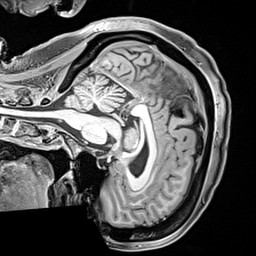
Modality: T1w
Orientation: sagittal
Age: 46
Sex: female
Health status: healthy
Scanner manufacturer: siemens
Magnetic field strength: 3 T
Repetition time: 2.4 s
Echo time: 0.00217 s